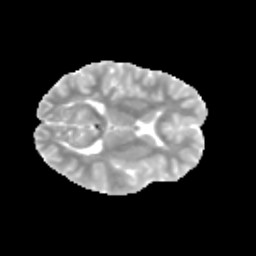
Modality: MD
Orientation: axial
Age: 12
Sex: female
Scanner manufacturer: siemens
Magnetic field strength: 3 T
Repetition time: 3.8 s
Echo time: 0.07 s